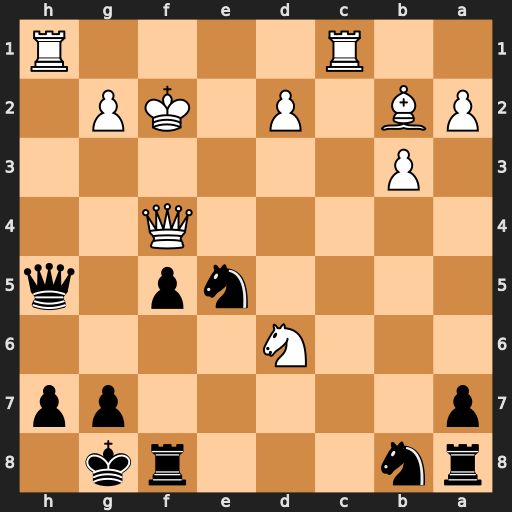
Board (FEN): rn3rk1/p5pp/3N4/4np1q/5Q2/1P6/PB1P1KP1/2R4R
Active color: b
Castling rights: -
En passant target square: -
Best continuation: Nd3+ Ke3 Nxf4 Rxh5 Nxh5